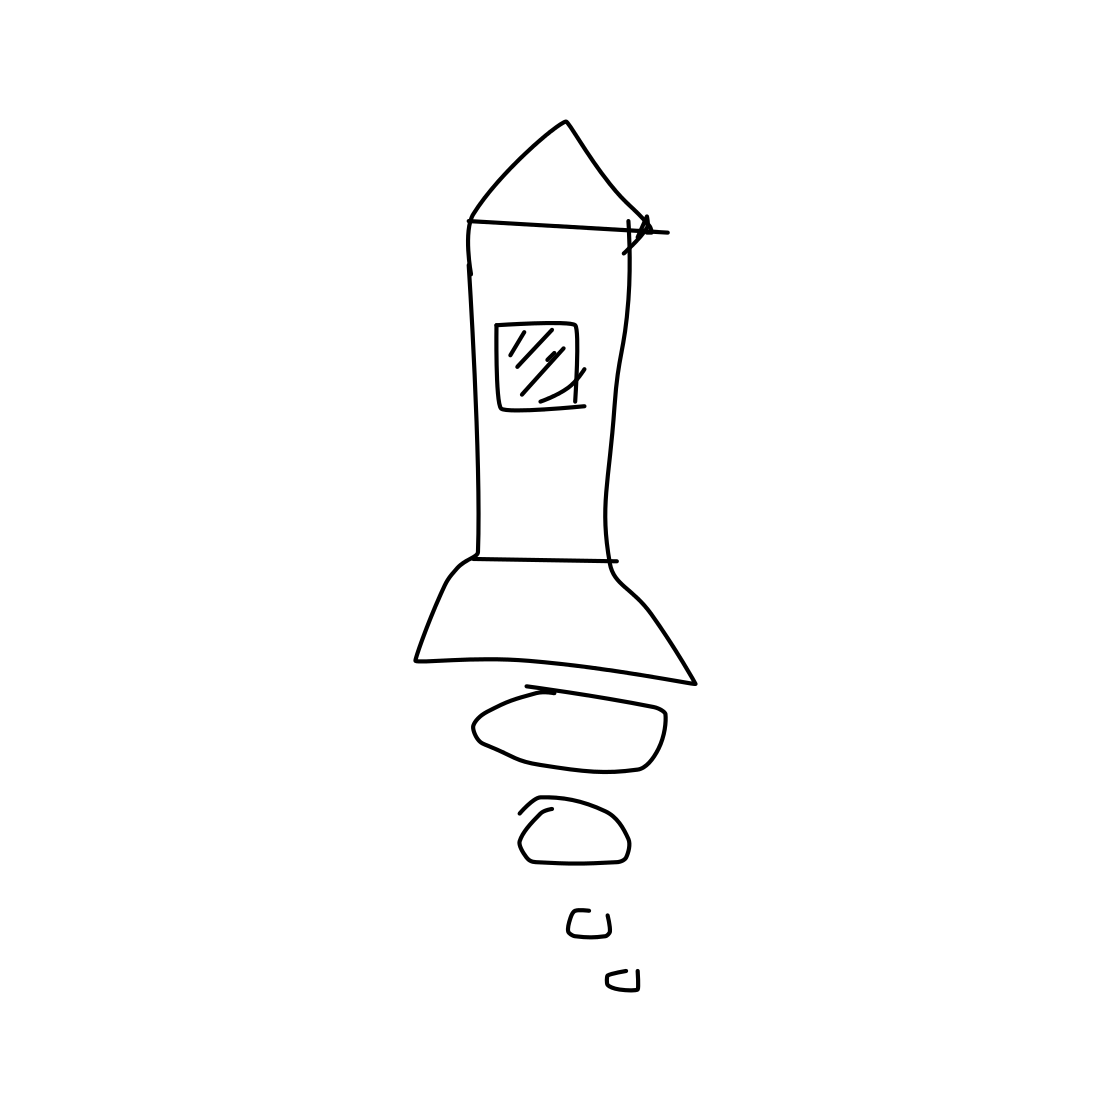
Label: space shuttle